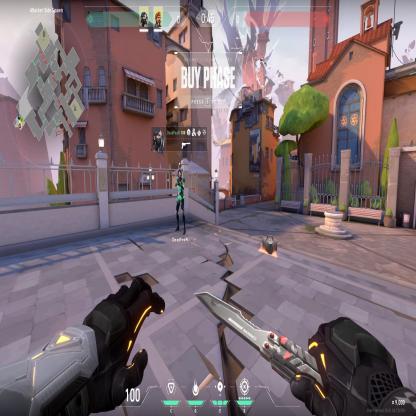
Label: dropped spike ; teammate